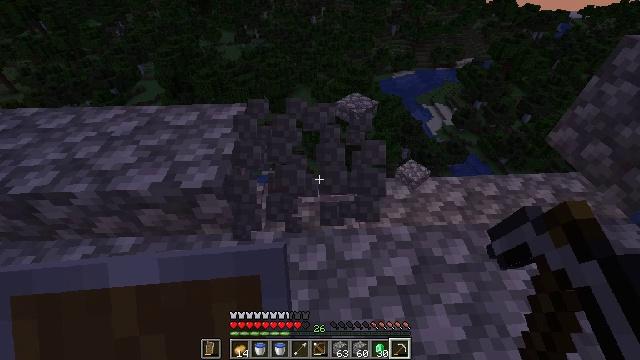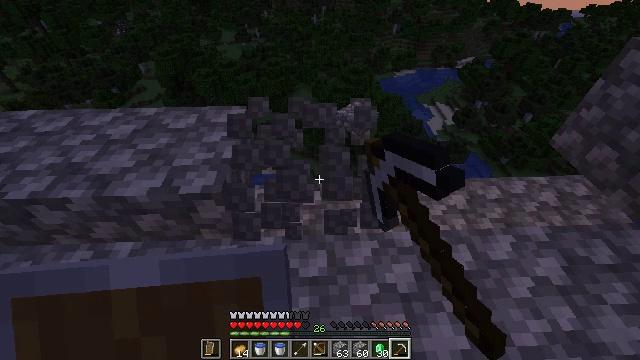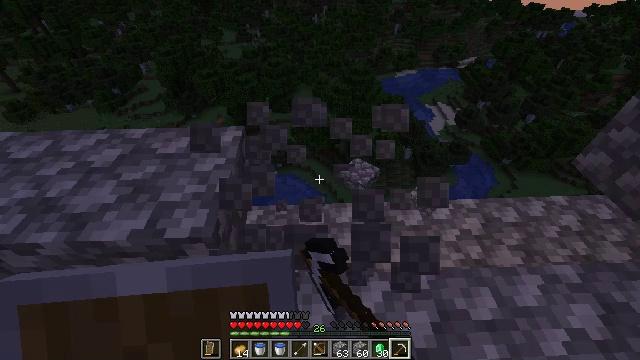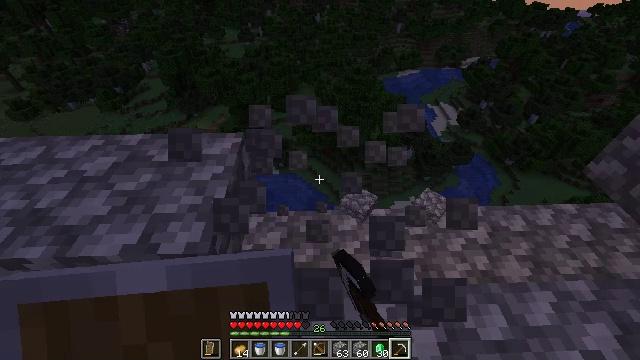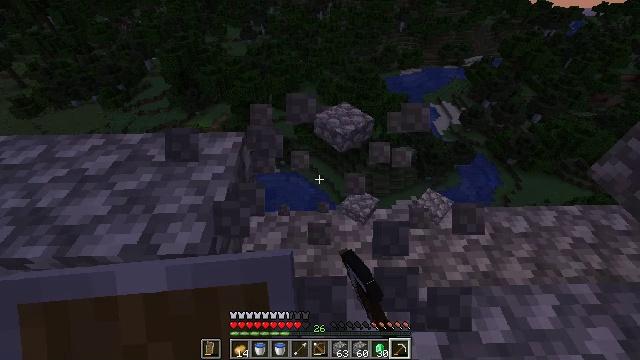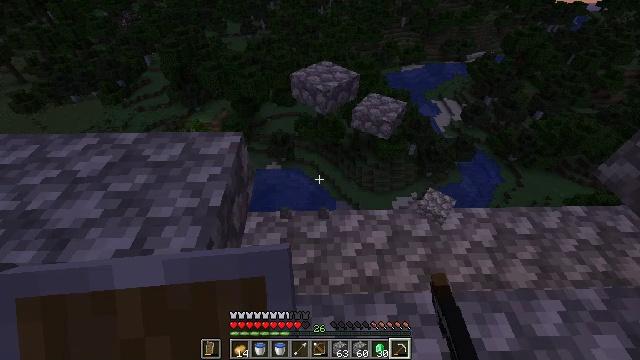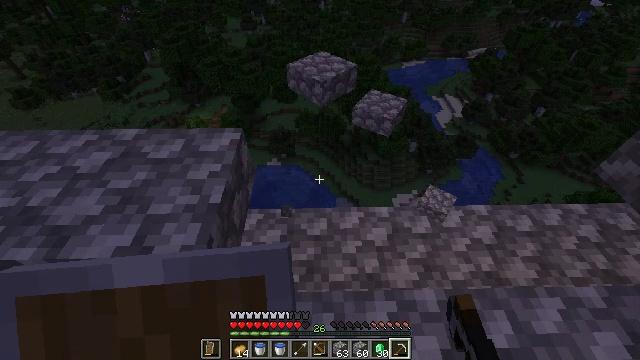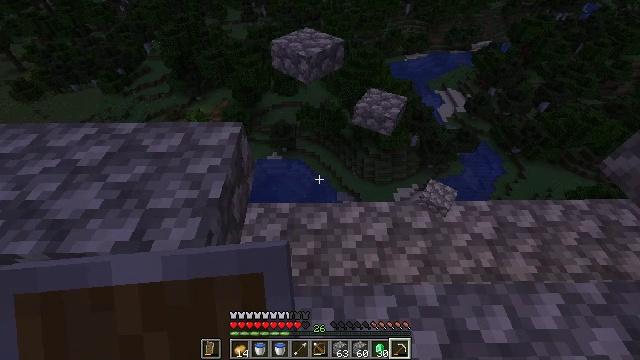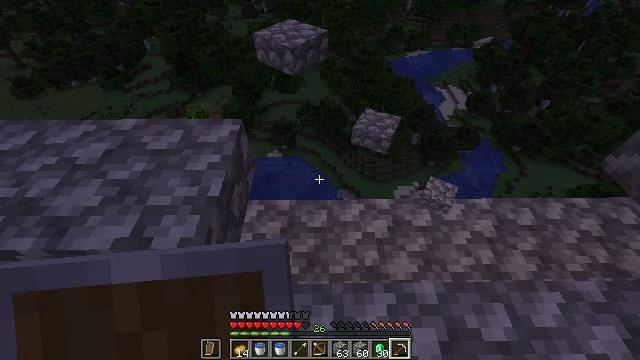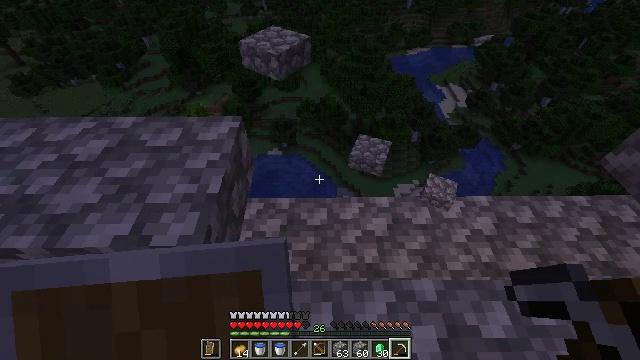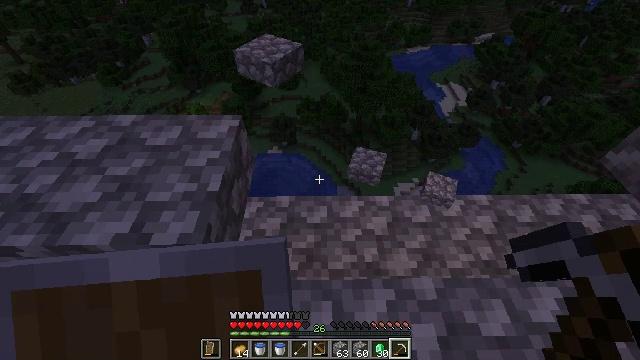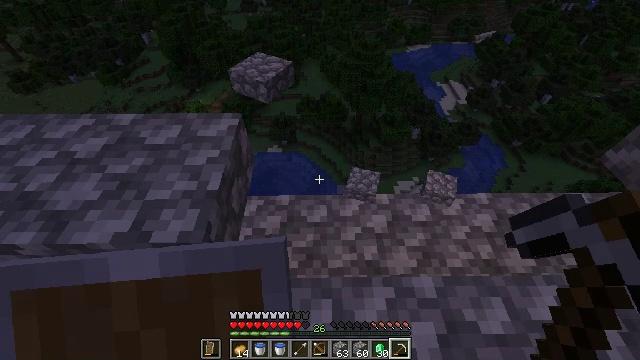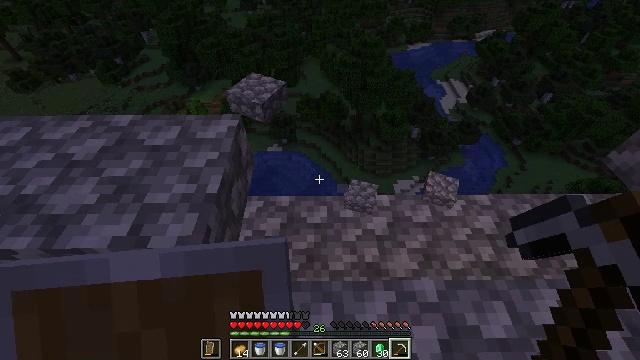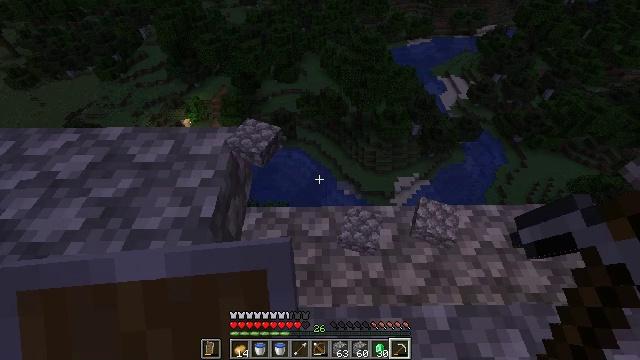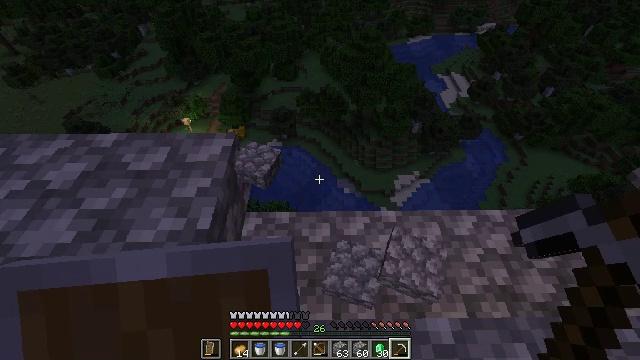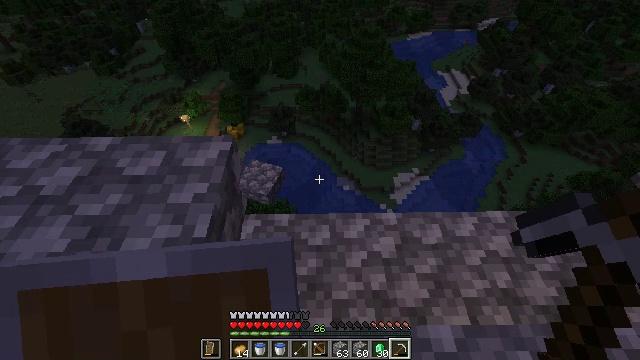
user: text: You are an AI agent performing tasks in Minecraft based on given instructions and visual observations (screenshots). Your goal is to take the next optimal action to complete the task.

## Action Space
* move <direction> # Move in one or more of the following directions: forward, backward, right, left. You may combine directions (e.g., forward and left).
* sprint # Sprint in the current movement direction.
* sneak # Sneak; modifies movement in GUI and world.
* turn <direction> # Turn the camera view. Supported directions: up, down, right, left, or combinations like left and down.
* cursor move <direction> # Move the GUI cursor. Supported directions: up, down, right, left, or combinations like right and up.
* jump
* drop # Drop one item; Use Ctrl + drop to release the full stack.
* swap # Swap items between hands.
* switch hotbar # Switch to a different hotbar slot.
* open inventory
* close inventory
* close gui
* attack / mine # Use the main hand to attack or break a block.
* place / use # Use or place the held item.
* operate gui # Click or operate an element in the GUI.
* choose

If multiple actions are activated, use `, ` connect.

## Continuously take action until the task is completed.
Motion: motion action
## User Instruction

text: Attack the cobblestone slab to gather it.
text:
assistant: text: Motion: move forward, attack / mine
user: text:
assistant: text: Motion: move forward, attack / mine
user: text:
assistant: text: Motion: no_op
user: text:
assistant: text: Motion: no_op
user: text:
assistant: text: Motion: no_op
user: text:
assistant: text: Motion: no_op
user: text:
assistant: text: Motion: turn down
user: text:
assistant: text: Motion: no_op
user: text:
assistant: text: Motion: no_op
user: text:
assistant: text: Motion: no_op
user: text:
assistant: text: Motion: no_op
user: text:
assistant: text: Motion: move forward
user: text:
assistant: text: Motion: move forward
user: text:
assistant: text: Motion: no_op
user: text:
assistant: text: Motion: no_op
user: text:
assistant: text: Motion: no_op
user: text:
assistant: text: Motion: no_op
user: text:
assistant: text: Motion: no_op
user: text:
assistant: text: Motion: no_op
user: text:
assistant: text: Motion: no_op
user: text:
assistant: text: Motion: no_op
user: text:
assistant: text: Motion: no_op
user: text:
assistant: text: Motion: turn left and down
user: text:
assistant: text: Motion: turn left
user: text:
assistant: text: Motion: turn left
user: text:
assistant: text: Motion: turn left
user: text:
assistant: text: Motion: turn left
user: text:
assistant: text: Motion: turn left
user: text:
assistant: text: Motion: turn left
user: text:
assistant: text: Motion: attack / mine